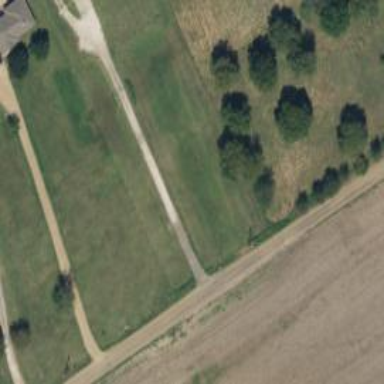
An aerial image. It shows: Driveway.